Brain MRI, t2w sequence, axial 2D slice.
Patient: age 53, sex F, weight 90 kg, height 1.9 m
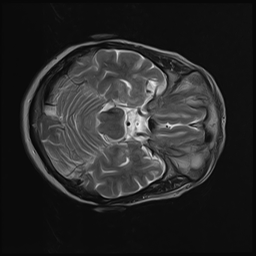